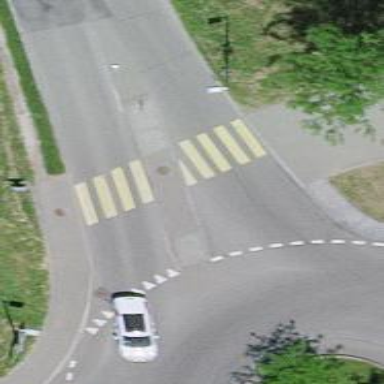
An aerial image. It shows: Uncontrolled zebra crossing on the road.